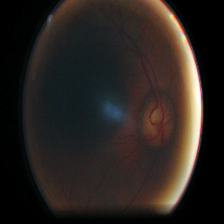
Diabetic retinopathy grade: Moderate